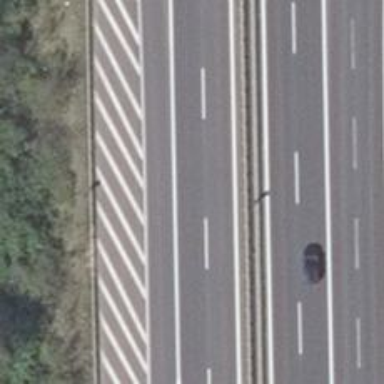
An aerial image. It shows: Trunk highway designated as motorroad.